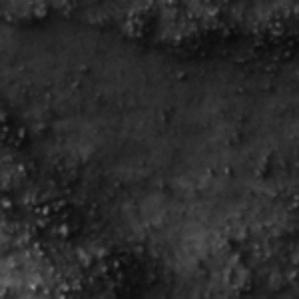
Label: frost